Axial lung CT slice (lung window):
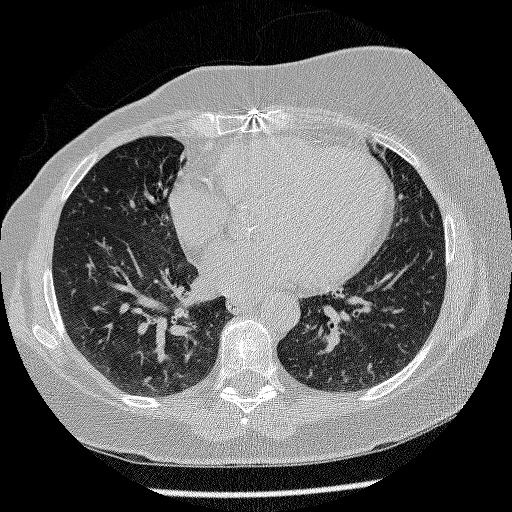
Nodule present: no